Chest X-ray. View position: PA
Patient age: 27
Patient sex: F
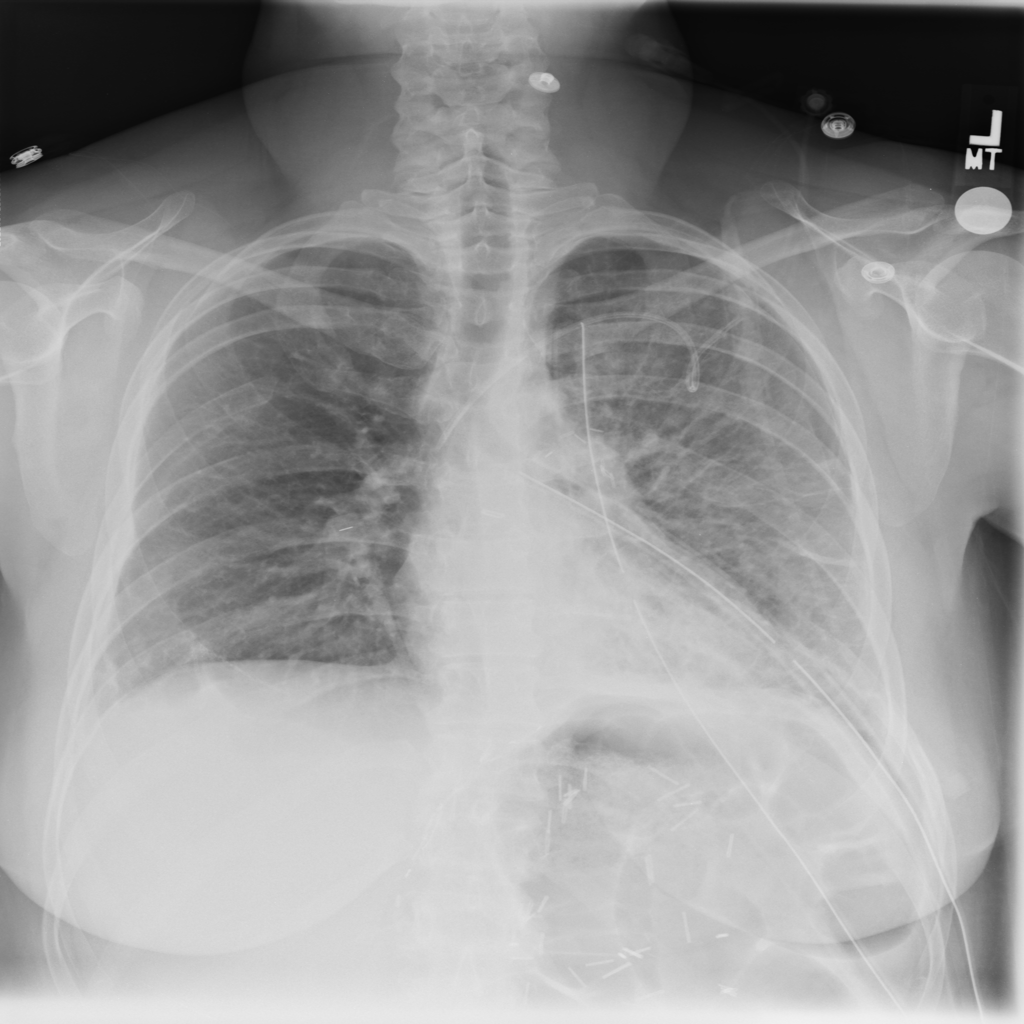
Finding: Pneumothorax